Question: I need to know how to set a Proxy and confirm that it is working.
I have made a test program looking like this:

Where you can specify a proxy address and port number.
(I found the address and port on:
<URL>
The SOAP call is looking like this when "Use Proxy" is checked:
'''
Socket socket = new Socket();
SocketAddress sockaddr = new InetSocketAddress(PROXY_ADDRESS, PROXY_PORT);
socket.connect(sockaddr, 10000);
Proxy proxy = new Proxy(Proxy.Type.HTTP, new InetSocketAddress(socket.getInetAddress(), PROXY_PORT));
URL url = new URL(urlStr);
HttpURLConnection uc = (HttpURLConnection) url.openConnection(proxy);
return connection.call(message, uc);
'''
Problem here is that the last row 'SOAPConnection.call(..)' dose not allow 'HttpURLConnection' as input and thereby gives:
> Bad endPoint type
Any idea how to add a proxy address to a SOAP call and verify that the proxy is in use?
'''
import java.awt.event.ActionEvent;
import java.awt.event.ActionListener;
import java.io.IOException;
import java.net.HttpURLConnection;
import java.net.InetSocketAddress;
import java.net.MalformedURLException;
import java.net.Proxy;
import java.net.Socket;
import java.net.SocketAddress;
import java.net.URL;
import javax.swing.BoxLayout;
import javax.swing.JButton;
import javax.swing.JCheckBox;
import javax.swing.JFrame;
import javax.swing.JOptionPane;
import javax.swing.JTextField;
import javax.xml.soap.MessageFactory;
import javax.xml.soap.SOAPConnection;
import javax.xml.soap.SOAPConnectionFactory;
import javax.xml.soap.SOAPException;
import javax.xml.soap.SOAPMessage;
public class TestProxy implements ActionListener {
public JTextField proxyField;
public JTextField portField;
public JCheckBox useProxy;
// GUI
public TestProxy() {
JFrame f = new JFrame("Proxy tester");
f.getContentPane().setLayout(new BoxLayout(f.getContentPane(), BoxLayout.Y_AXIS));
proxyField = new JTextField("103.247.43.218");
portField = new JTextField("8081");
useProxy = new JCheckBox("Use Proxy");
JButton b = new JButton("Connect!");
b.addActionListener(this);
f.getContentPane().add(proxyField);
f.getContentPane().add(portField);
f.getContentPane().add(useProxy);
f.getContentPane().add(b);
f.pack();
f.setLocationRelativeTo(null);
f.setDefaultCloseOperation(JFrame.EXIT_ON_CLOSE);
f.setVisible(true);
}
// ACTION
@Override
public void actionPerformed(ActionEvent e) {
SOAPMessage response = null;
try {
SOAPMessage msg = createSOAPRequest();
String urlStr = "http://www.webservicex.net/CurrencyConvertor.asmx?WSDL";
response = sendSOAPMessage(msg, urlStr);
} catch (MalformedURLException e1) {
e1.printStackTrace();
} catch (SOAPException e1) {
e1.printStackTrace();
} catch (Exception e2) {
e2.printStackTrace();
}
if (response == null)
JOptionPane.showMessageDialog(null, "Null returned...");
else
JOptionPane.showMessageDialog(null, "Returned response!!!");
}
// SOAP CALL
public SOAPMessage sendSOAPMessage(SOAPMessage message, String urlStr) throws SOAPException, MalformedURLException {
String PROXY_ADDRESS = proxyField.getText();
int PROXY_PORT = Integer.parseInt(portField.getText());
try {
SOAPConnectionFactory factory = SOAPConnectionFactory.newInstance();
SOAPConnection connection = factory.createConnection();
if (useProxy.isSelected()) {
Socket socket = new Socket();
SocketAddress sockaddr = new InetSocketAddress(PROXY_ADDRESS, PROXY_PORT);
socket.connect(sockaddr, 10000);
Proxy proxy = new Proxy(Proxy.Type.HTTP, new InetSocketAddress(socket.getInetAddress(), PROXY_PORT));
URL url = new URL(urlStr);
HttpURLConnection uc = (HttpURLConnection) url.openConnection(proxy);
// This "call" is not allowed!!
return connection.call(message, uc);
} else {
return connection.call(message, urlStr);
}
} catch (IOException e) {
e.printStackTrace();
}
return null;
}
// SOAP MESSAGE
private static SOAPMessage createSOAPRequest() throws Exception {
MessageFactory messageFactory = MessageFactory.newInstance();
SOAPMessage soapMessage = messageFactory.createMessage();
return soapMessage;
}
public static void main(String[] args) {
new TestProxy();
}
}
'''
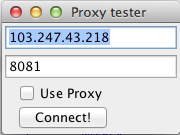
Answer: Working sendSOAPMessage method that use proxy:
'''
public static SOAPMessage sendSOAPMessage(SOAPMessage message, String url, final Proxy p) throws SOAPException, MalformedURLException {
SOAPConnectionFactory factory = SOAPConnectionFactory.newInstance();
SOAPConnection connection = factory.createConnection();
URL endpoint = new URL(null, url, new URLStreamHandler() {
protected URLConnection openConnection(URL url) throws IOException {
// The url is the parent of this stream handler, so must
// create clone
URL clone = new URL(url.toString());
URLConnection connection = null;
if (p.address().toString().equals("0.0.0.0/0.0.0.0:80")) {
connection = clone.openConnection();
} else
connection = clone.openConnection(p);
connection.setConnectTimeout(5 * 1000); // 5 sec
connection.setReadTimeout(5 * 1000); // 5 sec
// Custom header
connection.addRequestProperty("Developer-Mood", "Happy");
return connection;
}
});
try {
SOAPMessage response = connection.call(message, endpoint);
connection.close();
return response;
} catch (Exception e) {
// Re-try if the connection failed
SOAPMessage response = connection.call(message, endpoint);
connection.close();
return response;
}
}
'''